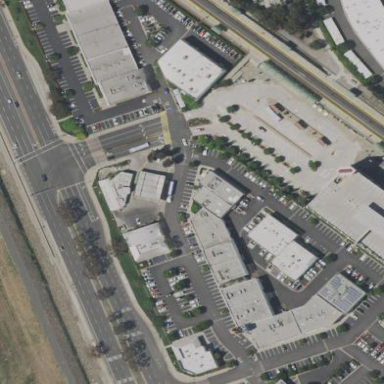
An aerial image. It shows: Retail area.